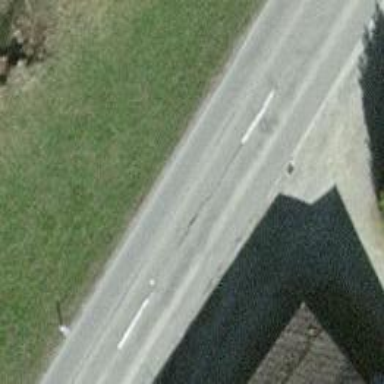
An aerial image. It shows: Secondary road with asphalt surface.